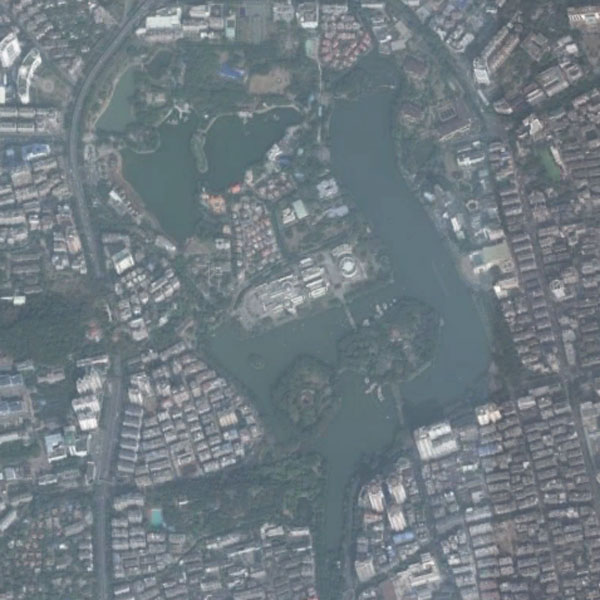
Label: Park